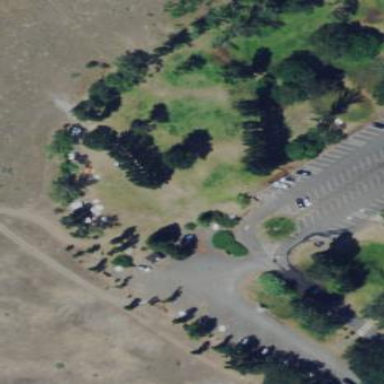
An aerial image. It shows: Campsite where tents and caravans are present. Perfect spot for outdoor enthusiasts to relax and unwind.